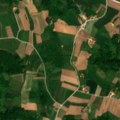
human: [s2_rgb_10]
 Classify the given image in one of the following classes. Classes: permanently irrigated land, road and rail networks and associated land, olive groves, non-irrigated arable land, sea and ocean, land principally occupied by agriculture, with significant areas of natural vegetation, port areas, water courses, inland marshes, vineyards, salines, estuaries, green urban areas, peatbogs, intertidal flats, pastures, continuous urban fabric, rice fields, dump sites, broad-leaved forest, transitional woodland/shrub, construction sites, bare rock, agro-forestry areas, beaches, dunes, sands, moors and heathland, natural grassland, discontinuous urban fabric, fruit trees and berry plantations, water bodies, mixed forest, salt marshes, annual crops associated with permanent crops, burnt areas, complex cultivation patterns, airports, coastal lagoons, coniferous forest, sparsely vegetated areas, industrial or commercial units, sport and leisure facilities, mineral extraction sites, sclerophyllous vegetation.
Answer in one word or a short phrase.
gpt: non-irrigated arable land, complex cultivation patterns, land principally occupied by agriculture, with significant areas of natural vegetation, broad-leaved forest